Aerial crown-view tile of a tropical tree (Barro Colorado Island, Panama), acquired 20250512:
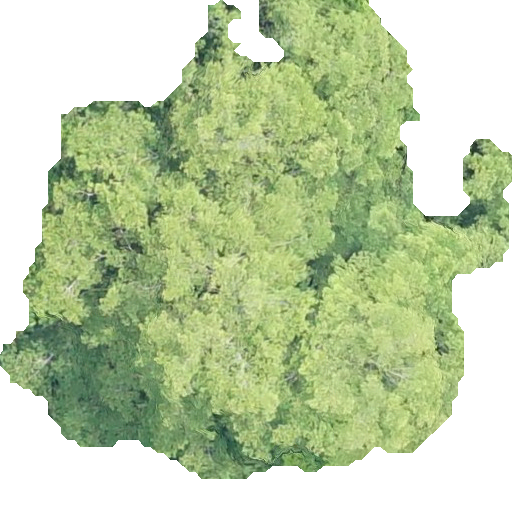
Species: Terminalia amazonia
GBIF accepted scientific name: Terminalia amazonica
Crown area: 242.383 m²